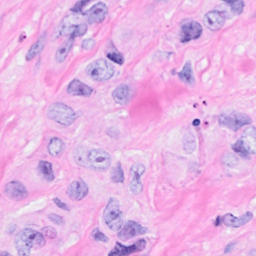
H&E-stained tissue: Breast